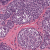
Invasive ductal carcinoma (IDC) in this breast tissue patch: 0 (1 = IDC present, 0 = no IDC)